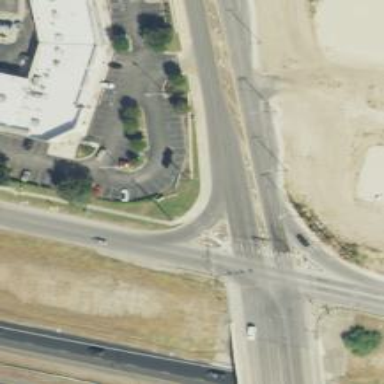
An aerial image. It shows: Asphalt road with secondary link designation.